Field crop: maize
Growth stage: 2
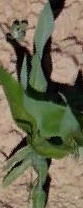
Species: maize